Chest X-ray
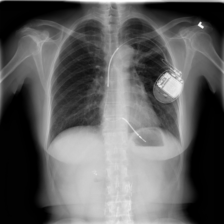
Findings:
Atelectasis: positive
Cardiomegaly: negative
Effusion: negative
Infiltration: positive
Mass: negative
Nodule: negative
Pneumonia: negative
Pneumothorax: negative
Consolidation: negative
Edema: negative
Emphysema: negative
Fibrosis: negative
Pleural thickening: negative
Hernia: negative